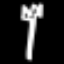
Label: fork